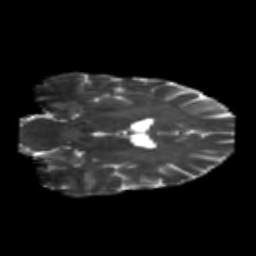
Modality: T2w
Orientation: coronal
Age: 35
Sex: male
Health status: healthy
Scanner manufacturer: siemens
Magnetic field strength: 3 T
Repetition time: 10.8 s
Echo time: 0.082 s